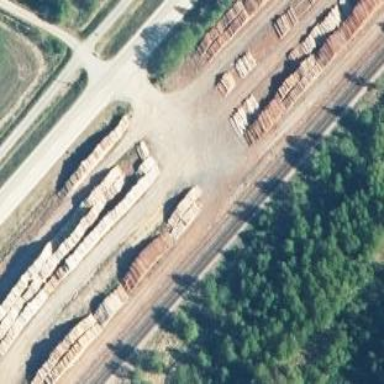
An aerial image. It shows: Railway yard.